Aerial crown-view tile of a tropical tree (Barro Colorado Island, Panama), acquired 20250317:
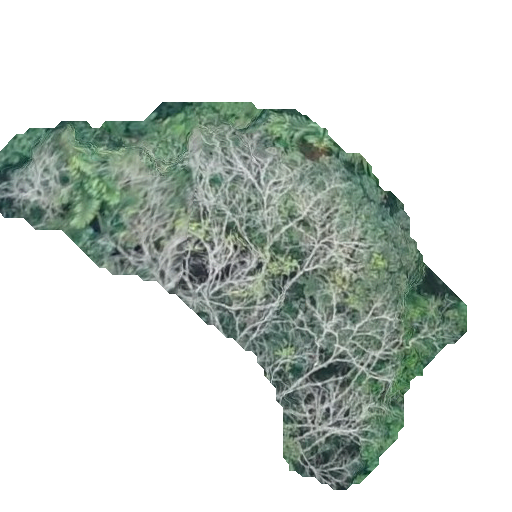
Species: Apeiba membranacea
GBIF accepted scientific name: Apeiba membranacea
Crown area: 136.501 m²